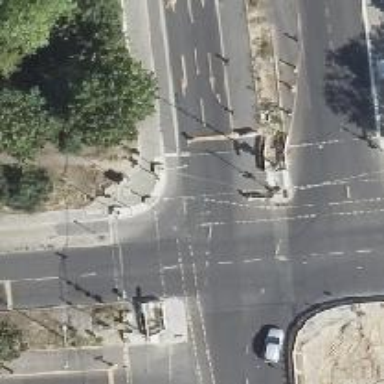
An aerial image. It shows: Road with traffic signals.